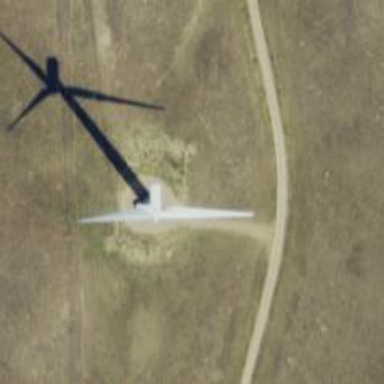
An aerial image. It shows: Wind power generator with wind turbines.